Question: I'm writing a program that can create small windows form application dynamically.
Now, the exe file were generated correctly.But when i open it, there shows 2 windows.

So what should i do to disable that black window?
Here's my code:
'''
string sourceName = "MyForm.cs";
FileInfo sourceFile = new FileInfo(sourceName);
CSharpCodeProvider provider = new CSharpCodeProvider();
status_content_label.Text = "Exporting ... ";
String exeName = String.Format(@"{0}\{1}.exe", "Output/", sourceFile.Name.Replace(".", "_"));
CompilerParameters cp = new CompilerParameters();
cp.ReferencedAssemblies.Add("System.dll");
cp.ReferencedAssemblies.Add("System.Drawing.dll");
cp.ReferencedAssemblies.Add("System.Windows.Forms.dll");
//cp.ReferencedAssemblies.Add("AxInterop.ShockwaveFlashObjects.dll");
//cp.ReferencedAssemblies.Add("Interop.ShockwaveFlashObjects.dll");
//cp.ReferencedAssemblies.Add("System.Data.dll");
// Generate an executable instead of
// a class library.
cp.GenerateExecutable = true;
// Specify the assembly file name to generate.
cp.OutputAssembly = exeName;
// Save the assembly as a physical file.
cp.GenerateInMemory = false;
cp.IncludeDebugInformation = false;
// Set whether to treat all warnings as errors.
cp.TreatWarningsAsErrors = false;
cp.CompilerOptions = "/optimize /win32icon:" + config.GetIconPath() + " MyForm.cs";
// Invoke compilation of the source file.
CompilerResults cr = provider.CompileAssemblyFromFile(cp, sourceName);
string errorMessage;
if (cr.Errors.Count > 0)
{
// Display compilation errors.
errorMessage = "Errors building {0} into {1}" + sourceName + cr.PathToAssembly + "
";
foreach (CompilerError ce in cr.Errors)
{
errorMessage += " {0}" + ce.ToString() + "
";
}
errorReport.ShowError(errorMessage);
errorReport.Show();
status_content_label.Text = "Failed to create the exe file.";
}
else
{
status_content_label.Text = "Exe file successfully created.";
}
'''
This is the demo class to build:
'''
using System;
using System.Drawing;
using System.Windows.Forms;
class MyForm : Form
{
public MyForm()
{
this.Text = "Hello World";
this.StartPosition = FormStartPosition.CenterScreen;
}
public static void Main()
{
Application.Run(new MyForm());
}
}
'''
Thanks guys.
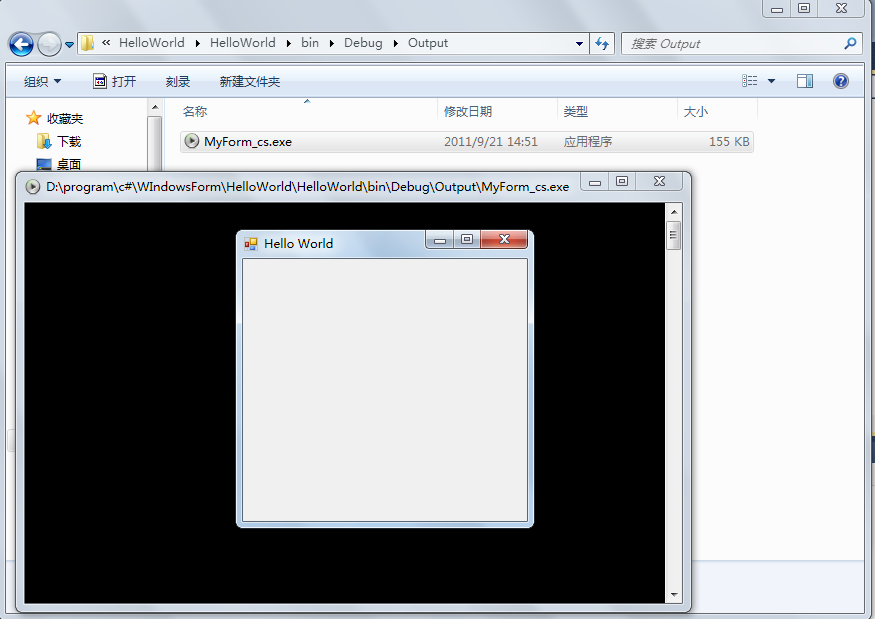
Answer: You should update your compiler options like this:
'''
cp.CompilerOptions = "/target:winexe /optimize /win32icon:" + config.GetIconPath() + " MyForm.cs";
'''
To instruct the compiler to compile a Windows/GUI app, and not a Console app (which is the default).